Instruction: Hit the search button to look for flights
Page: home
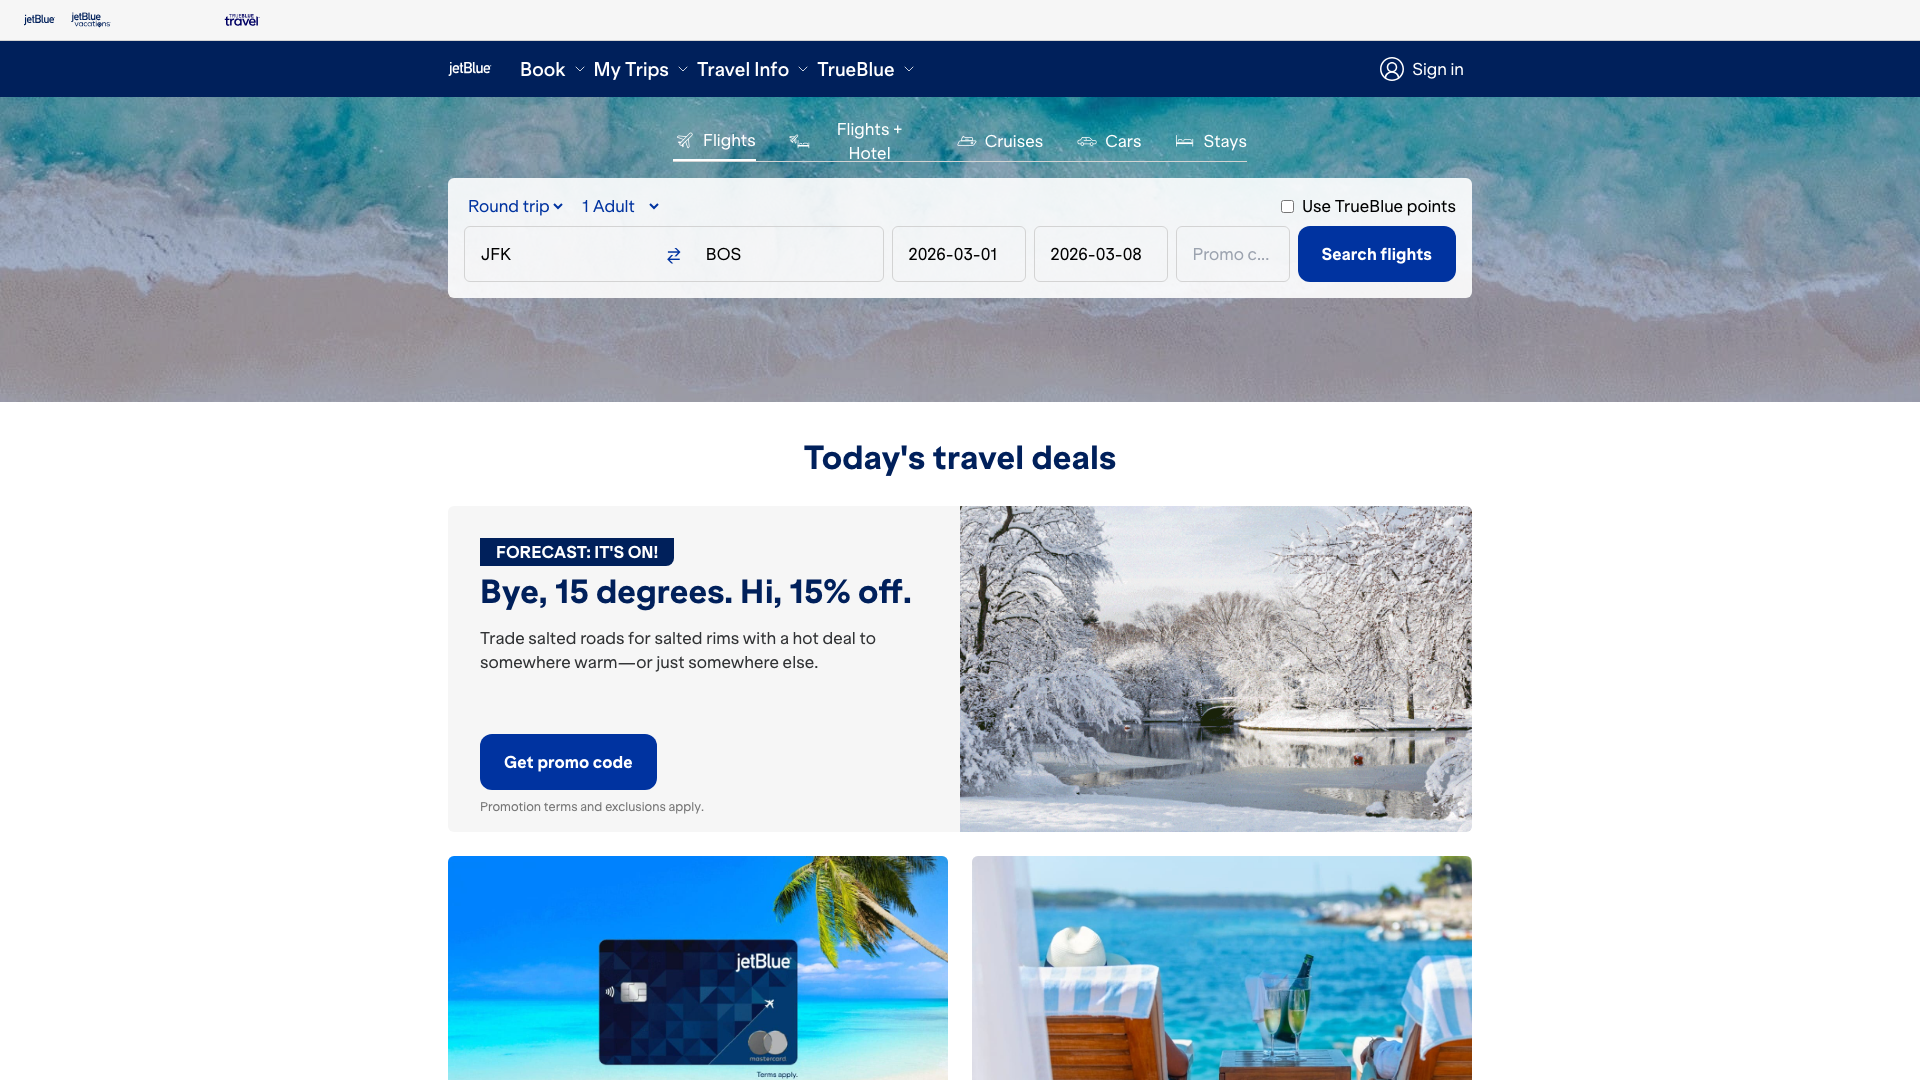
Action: click